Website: lowes
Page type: payment
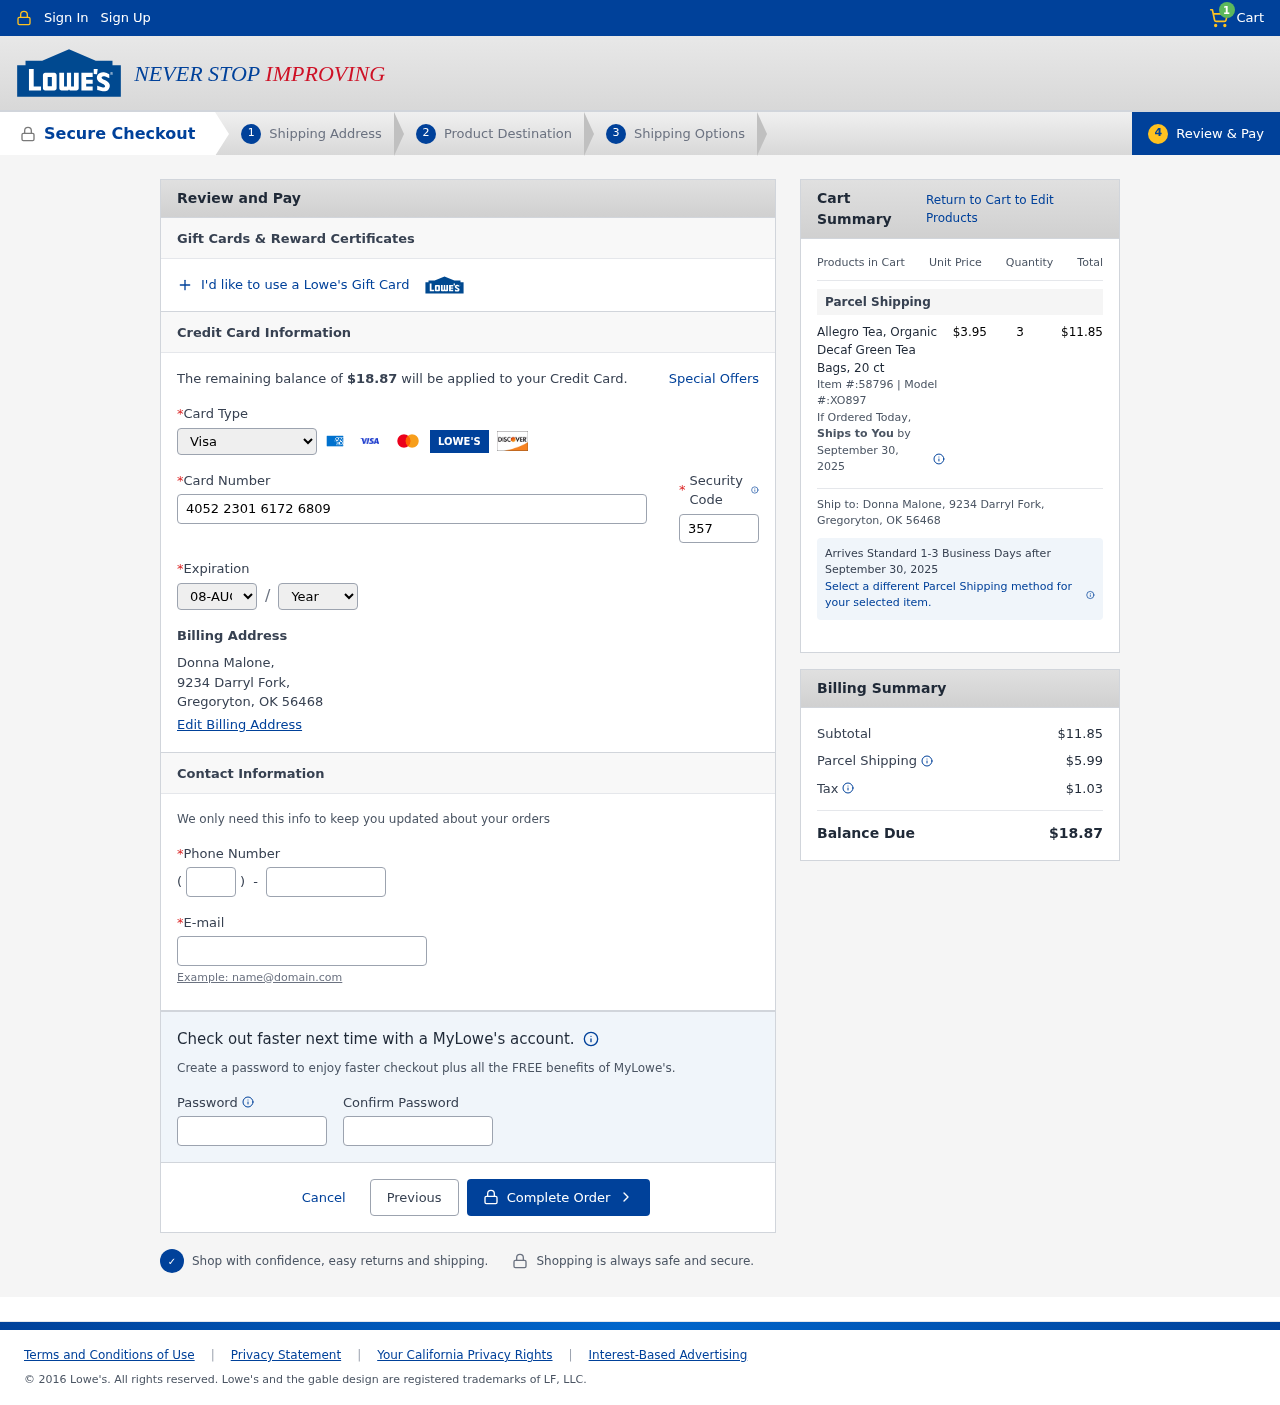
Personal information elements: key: PII_CARD_CVV
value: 357
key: PII_CARD_EXPIRY_MONTH
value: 08
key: PII_CARD_EXPIRY_YEAR
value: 27
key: PII_CARD_NUMBER
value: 4052 2301 6172 6809
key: PII_CARD_TYPE
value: Visa
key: PII_CITY_STATE_ZIP
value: Gregoryton, OK 56468
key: PII_EMAIL
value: donna.malone@gmail.com
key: PII_FULLNAME
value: Donna Malone,
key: PII_PHONE
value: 7064693546
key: PII_PHONE_AREA
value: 706
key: PII_STREET
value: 9234 Darryl Fork
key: PII_STREET
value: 9234 Darryl Fork,
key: PII_FULLNAME2
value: Donna Malone
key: PII_CITY
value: Gregoryton
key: PII_STATE_ABBR
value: OK
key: PII_POSTCODE
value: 56468
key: PII_POSTCODE_FULL
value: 56468
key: PII_CITY_STATE
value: Gregoryton, OK
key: PII_POSTCODE_NUMERIC
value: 56468
Product elements: key: PRODUCT1_NAME
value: Allegro Tea, Organic Decaf Green Tea Bags, 20 ct
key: PRODUCT1_PRICE
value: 3.95
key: PRODUCT1_QUANTITY
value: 3
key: PRODUCT1_ITEM
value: Item #:58796
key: PRODUCT1_MODEL
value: Model #:XO897
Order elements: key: ORDER_NUM_ITEMS
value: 1
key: ORDER_TOTAL
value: $18.87
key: ORDER_SHIPPING_DATE
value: September 30, 2025
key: ORDER_SUBTOTAL
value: $11.85
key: ORDER_SHIPPING_DATE2
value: September 30, 2025
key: ORDER_SHIPPING_COST
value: $5.99
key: ORDER_TAX
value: $1.03